Question: I have created Custom Audience in firebase and generated plenty of users and events but after two days audience data is empty against every custom audience, except All users.

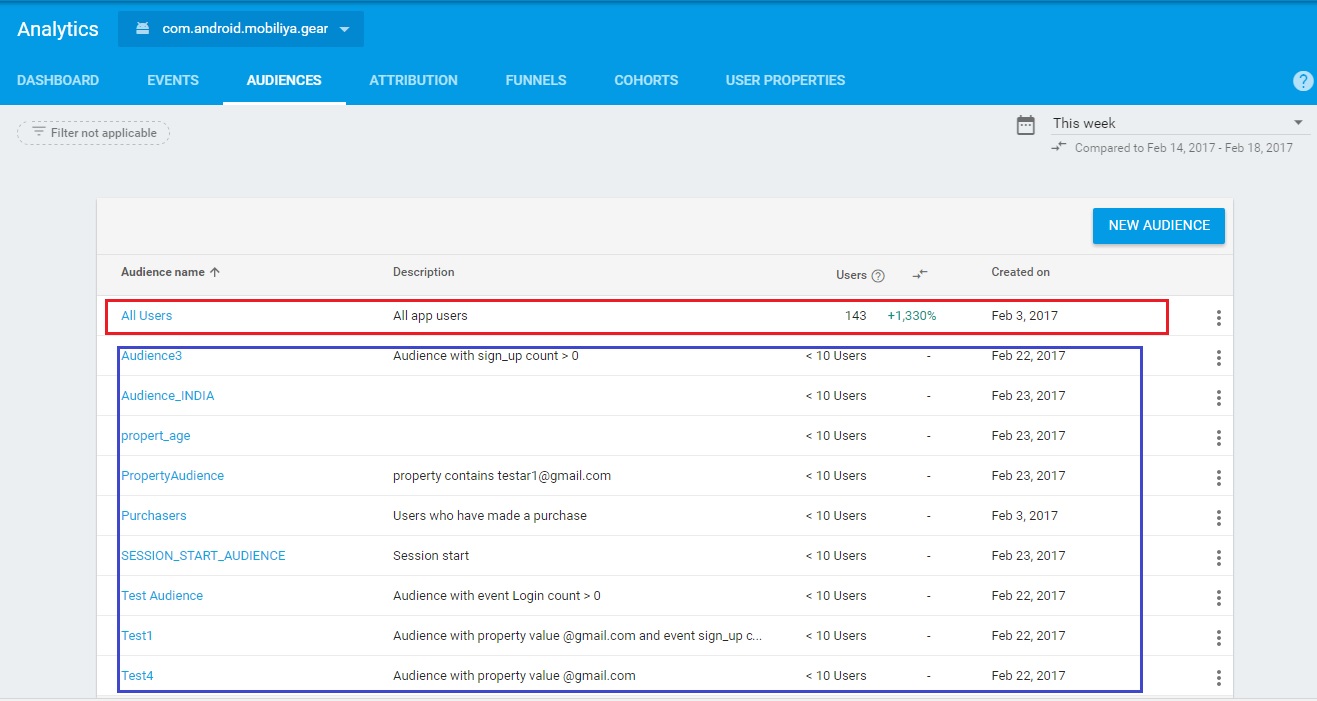
Answer: Do you have the same country set in your project settings as you are living?
Data update times vary largely based upon region or country selected among all Google Services. Generally they follow PST (Pacific Standard Time).
Wait for 12 hours, if it still doesn't get updated, contact Firebase Support Team.
<URL> says: Once created, an audience accumulates users who meet the specified criteria from that point onward by virtue of the events that their devices log. When defining new audiences,